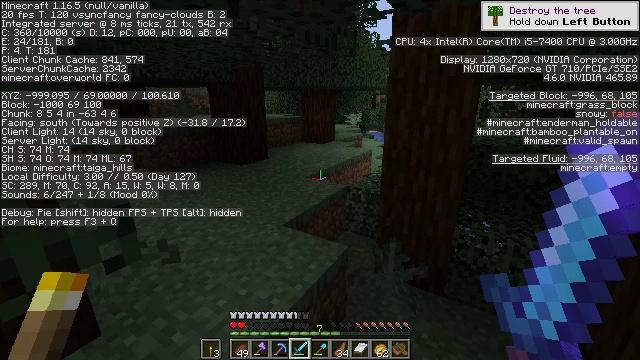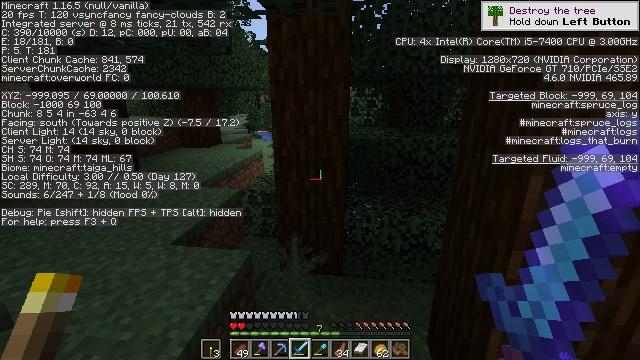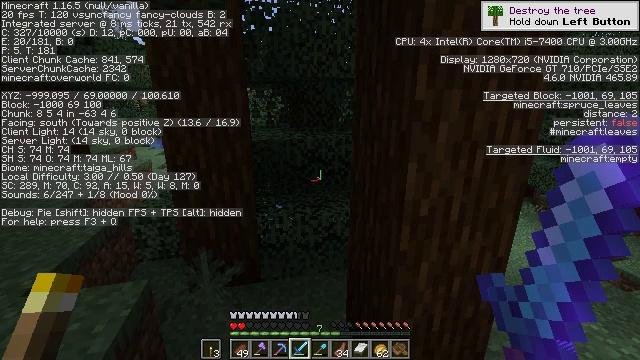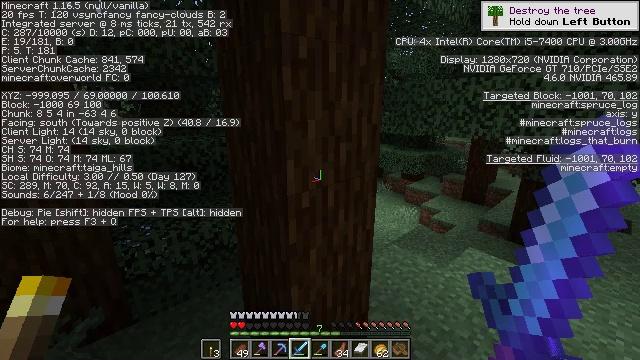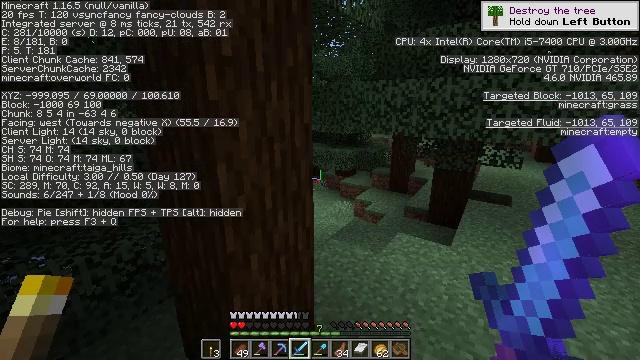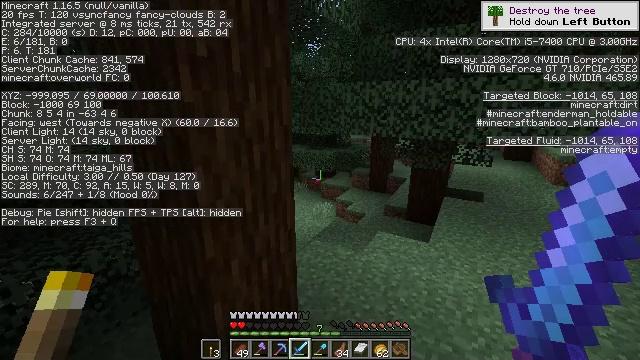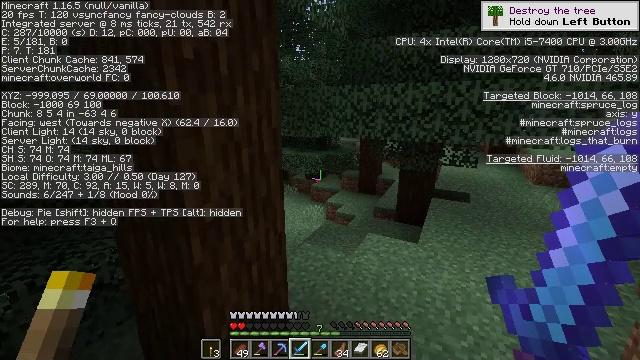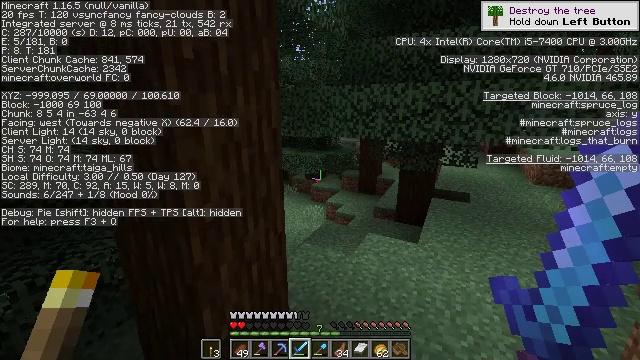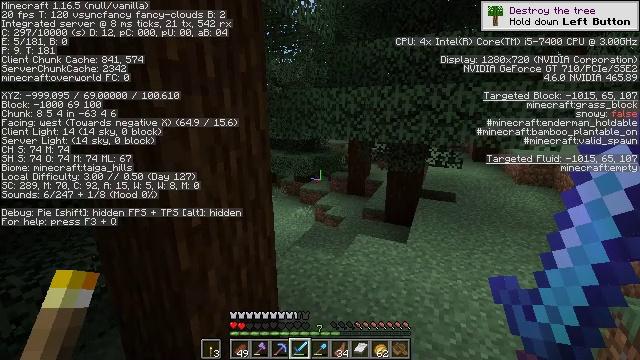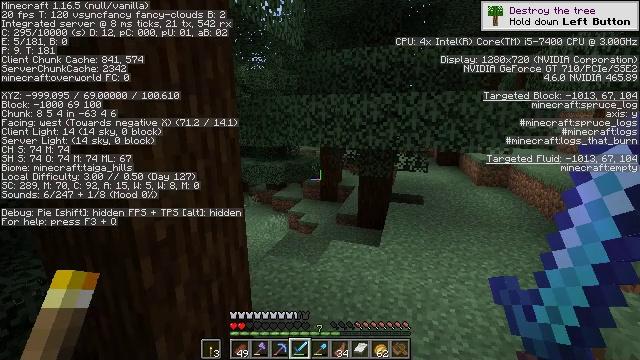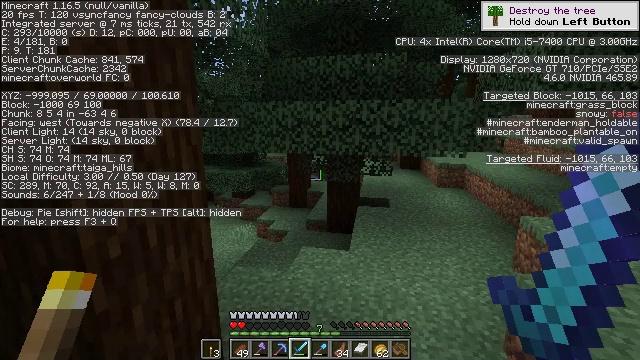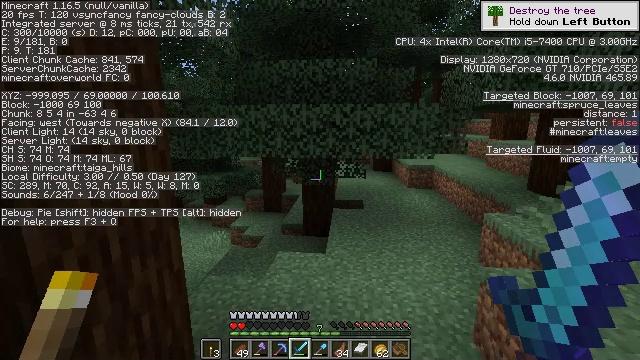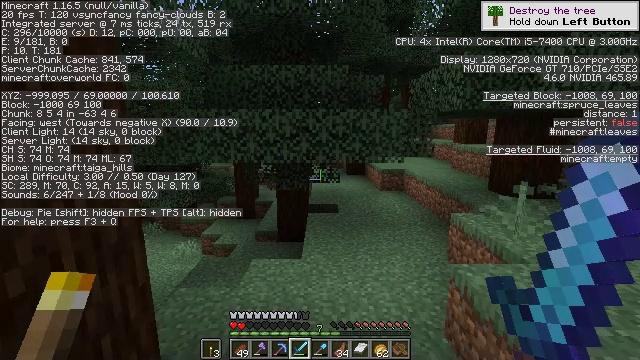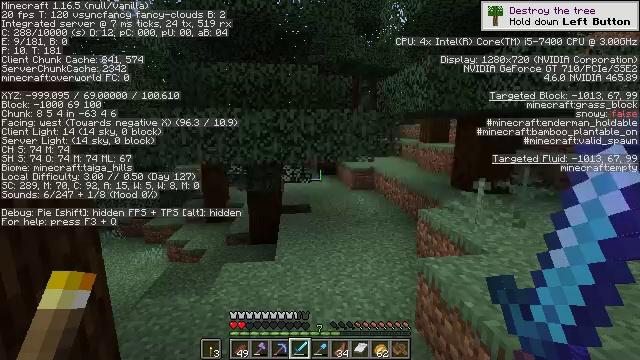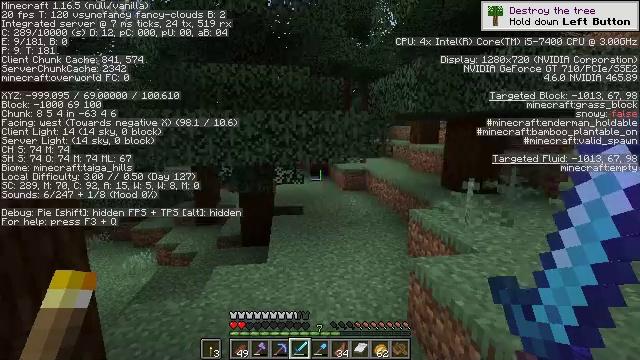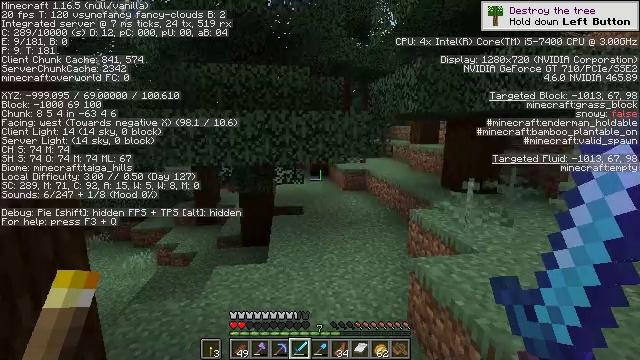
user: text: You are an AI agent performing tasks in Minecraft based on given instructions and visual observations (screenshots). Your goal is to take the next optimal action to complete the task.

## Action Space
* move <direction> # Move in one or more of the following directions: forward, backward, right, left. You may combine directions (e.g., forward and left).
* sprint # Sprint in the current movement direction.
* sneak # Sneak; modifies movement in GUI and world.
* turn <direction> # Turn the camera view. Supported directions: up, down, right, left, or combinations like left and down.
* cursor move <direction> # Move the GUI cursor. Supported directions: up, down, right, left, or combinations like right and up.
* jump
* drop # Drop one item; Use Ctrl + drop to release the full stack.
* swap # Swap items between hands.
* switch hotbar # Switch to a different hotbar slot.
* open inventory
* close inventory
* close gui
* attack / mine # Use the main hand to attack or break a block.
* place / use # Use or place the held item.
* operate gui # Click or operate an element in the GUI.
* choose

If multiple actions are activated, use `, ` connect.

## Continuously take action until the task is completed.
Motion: motion action
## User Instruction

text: Harvest sweet berries by mining the bush.
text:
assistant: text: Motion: turn right
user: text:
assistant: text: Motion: turn right
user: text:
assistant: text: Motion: turn right
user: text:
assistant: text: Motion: turn right
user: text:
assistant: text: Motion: turn right
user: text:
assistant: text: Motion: turn right
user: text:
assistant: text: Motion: no_op
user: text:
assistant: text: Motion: turn right
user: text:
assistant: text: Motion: turn right and up
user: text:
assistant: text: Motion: turn right and up
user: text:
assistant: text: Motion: turn right
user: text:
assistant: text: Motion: turn right and up
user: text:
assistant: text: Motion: turn right
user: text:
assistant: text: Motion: turn right
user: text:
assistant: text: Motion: no_op
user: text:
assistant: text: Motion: turn right
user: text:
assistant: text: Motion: turn right
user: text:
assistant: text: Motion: no_op
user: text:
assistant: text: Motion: no_op
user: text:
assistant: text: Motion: no_op
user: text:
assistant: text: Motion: no_op
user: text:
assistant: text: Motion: no_op
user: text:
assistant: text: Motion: no_op
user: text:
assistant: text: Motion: no_op
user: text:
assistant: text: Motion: turn left
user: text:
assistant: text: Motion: no_op
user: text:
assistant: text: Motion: no_op
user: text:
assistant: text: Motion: no_op
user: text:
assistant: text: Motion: no_op
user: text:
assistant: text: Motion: no_op